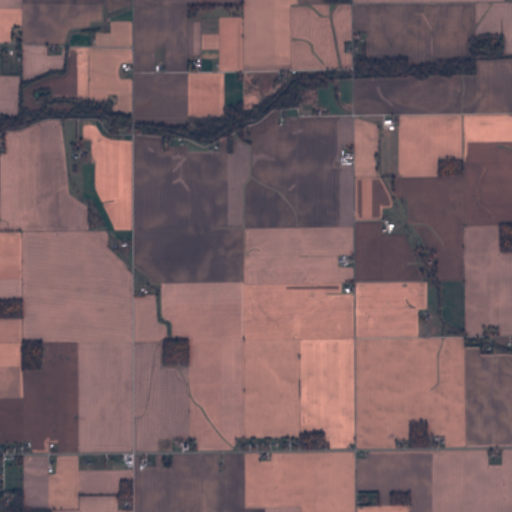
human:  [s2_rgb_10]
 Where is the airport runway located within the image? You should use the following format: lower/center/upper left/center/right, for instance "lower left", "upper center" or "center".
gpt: The airport runway is located in the lower left of the image.
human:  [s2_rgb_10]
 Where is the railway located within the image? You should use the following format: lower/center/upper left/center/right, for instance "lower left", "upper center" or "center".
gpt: The railway is located in the lower of the image.
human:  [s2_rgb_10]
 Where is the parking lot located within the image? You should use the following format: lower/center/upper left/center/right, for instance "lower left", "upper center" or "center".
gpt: There is no parking lot in the image.